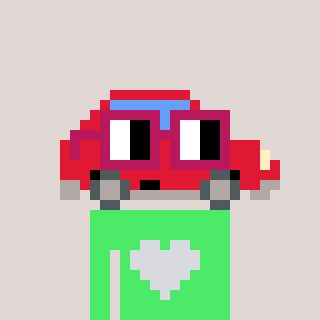
a pixel art character with square dark red glasses, a car-shaped head and a teal-colored body on a warm background